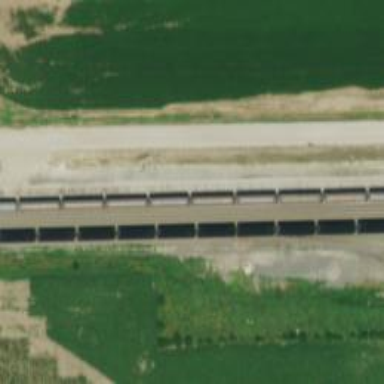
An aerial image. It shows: Railway siding with rails.